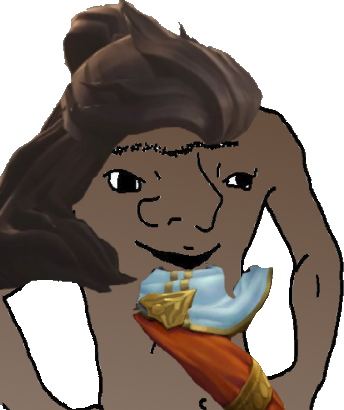
Label: 5_Brainlet